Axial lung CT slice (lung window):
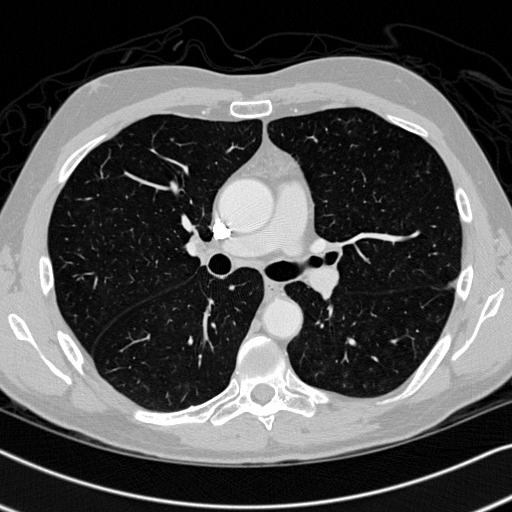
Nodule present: no